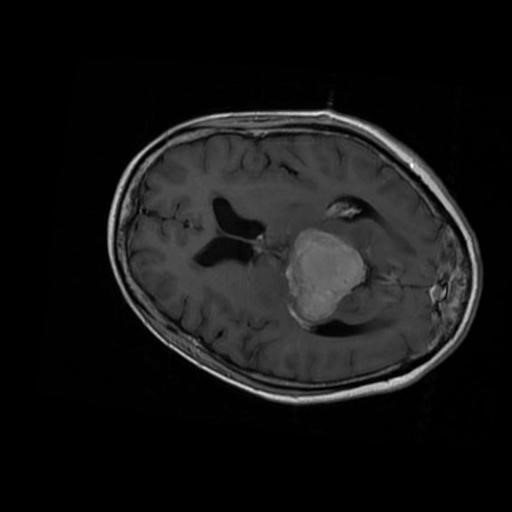
Label: brain_menin